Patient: sex M, age 75
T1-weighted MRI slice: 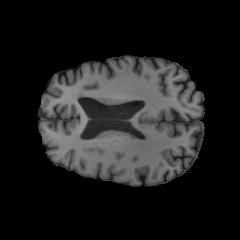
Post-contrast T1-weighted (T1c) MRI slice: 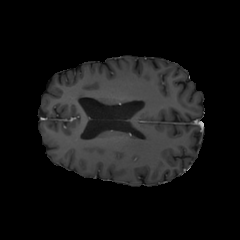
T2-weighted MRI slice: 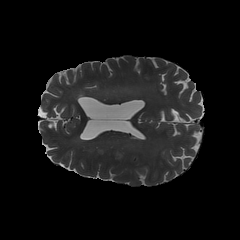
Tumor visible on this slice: no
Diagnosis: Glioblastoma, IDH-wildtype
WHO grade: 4